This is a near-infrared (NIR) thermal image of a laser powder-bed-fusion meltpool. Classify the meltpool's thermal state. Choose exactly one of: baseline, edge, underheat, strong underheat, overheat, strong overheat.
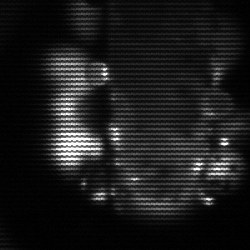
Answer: strong underheat